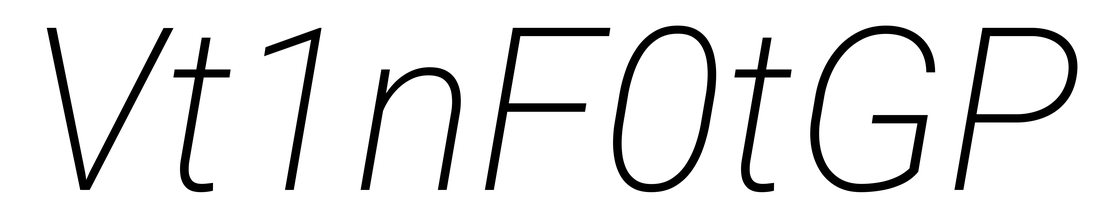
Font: Roboto-Italic_ExtraLight_Italic